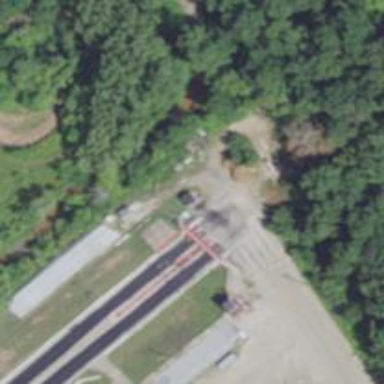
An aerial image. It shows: Raceway for motor sports.